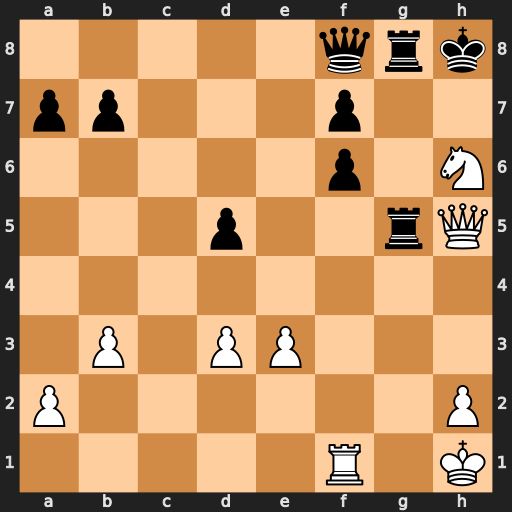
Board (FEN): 5qrk/pp3p2/5p1N/3p2rQ/8/1P1PP3/P6P/5R1K
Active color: w
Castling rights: -
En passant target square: -
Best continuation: Nxf7+ Kg7 Nxg5